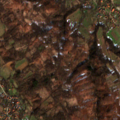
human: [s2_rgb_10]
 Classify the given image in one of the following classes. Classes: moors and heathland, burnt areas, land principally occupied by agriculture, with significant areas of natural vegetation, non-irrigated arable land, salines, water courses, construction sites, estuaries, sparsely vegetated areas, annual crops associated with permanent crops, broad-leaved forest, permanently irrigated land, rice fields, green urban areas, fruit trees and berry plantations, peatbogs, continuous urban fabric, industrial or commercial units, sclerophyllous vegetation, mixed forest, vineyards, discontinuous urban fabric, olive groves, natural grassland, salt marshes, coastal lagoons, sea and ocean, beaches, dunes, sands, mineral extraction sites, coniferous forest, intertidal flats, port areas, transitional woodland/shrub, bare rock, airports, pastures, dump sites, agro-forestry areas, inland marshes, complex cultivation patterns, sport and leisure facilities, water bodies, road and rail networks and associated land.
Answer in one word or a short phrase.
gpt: discontinuous urban fabric, complex cultivation patterns, land principally occupied by agriculture, with significant areas of natural vegetation, broad-leaved forest